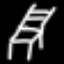
Label: chair